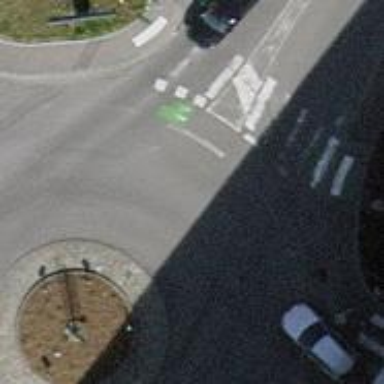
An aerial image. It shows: Tertiary road with asphalt surface leading to roundabout.